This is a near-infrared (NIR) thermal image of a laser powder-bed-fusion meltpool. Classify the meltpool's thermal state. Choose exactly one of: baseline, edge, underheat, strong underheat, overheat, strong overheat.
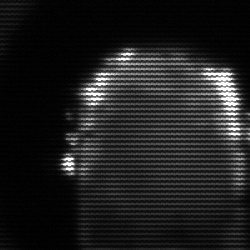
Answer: baseline